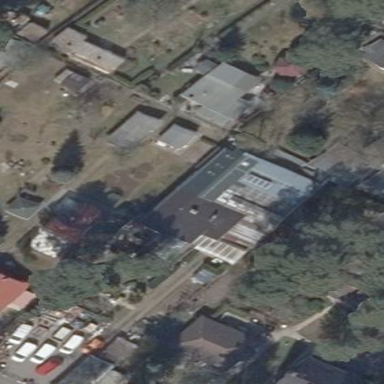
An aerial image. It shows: Residential building.